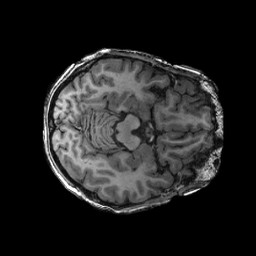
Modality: T1w
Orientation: axial
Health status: ill
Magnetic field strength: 3 T